Question: '''
XmlNode jobPostDate = xmlDocumentObject.SelectSingleNode("MsgData/HRS_JO_PST_OPN_DT)
var jPdate = jobPostDate.InnerText;
DateTime dt1 = Convert.ToDateTime(jPdate);
var HRS_JO_PST_OPN_DT = dt1;
newItem.Fields[Sitecore.FieldIDs.PublishDate].Value = HRS_JO_PST_OPN_DT.ToString();
'''
I am using the above code to get the date (01/09/2013) and set it to the Publish field, but I am getting '1/1/0001' values, shown in below picture, in the field.

Please advise what I am doing wrong.
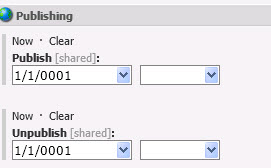
Answer: try this to set the value of the date field:
'''
newItem.Publishing.PublishDate = dt1;
'''
Use the 'Publishing.UnPublishDate' property to set the unpublish date